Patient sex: M
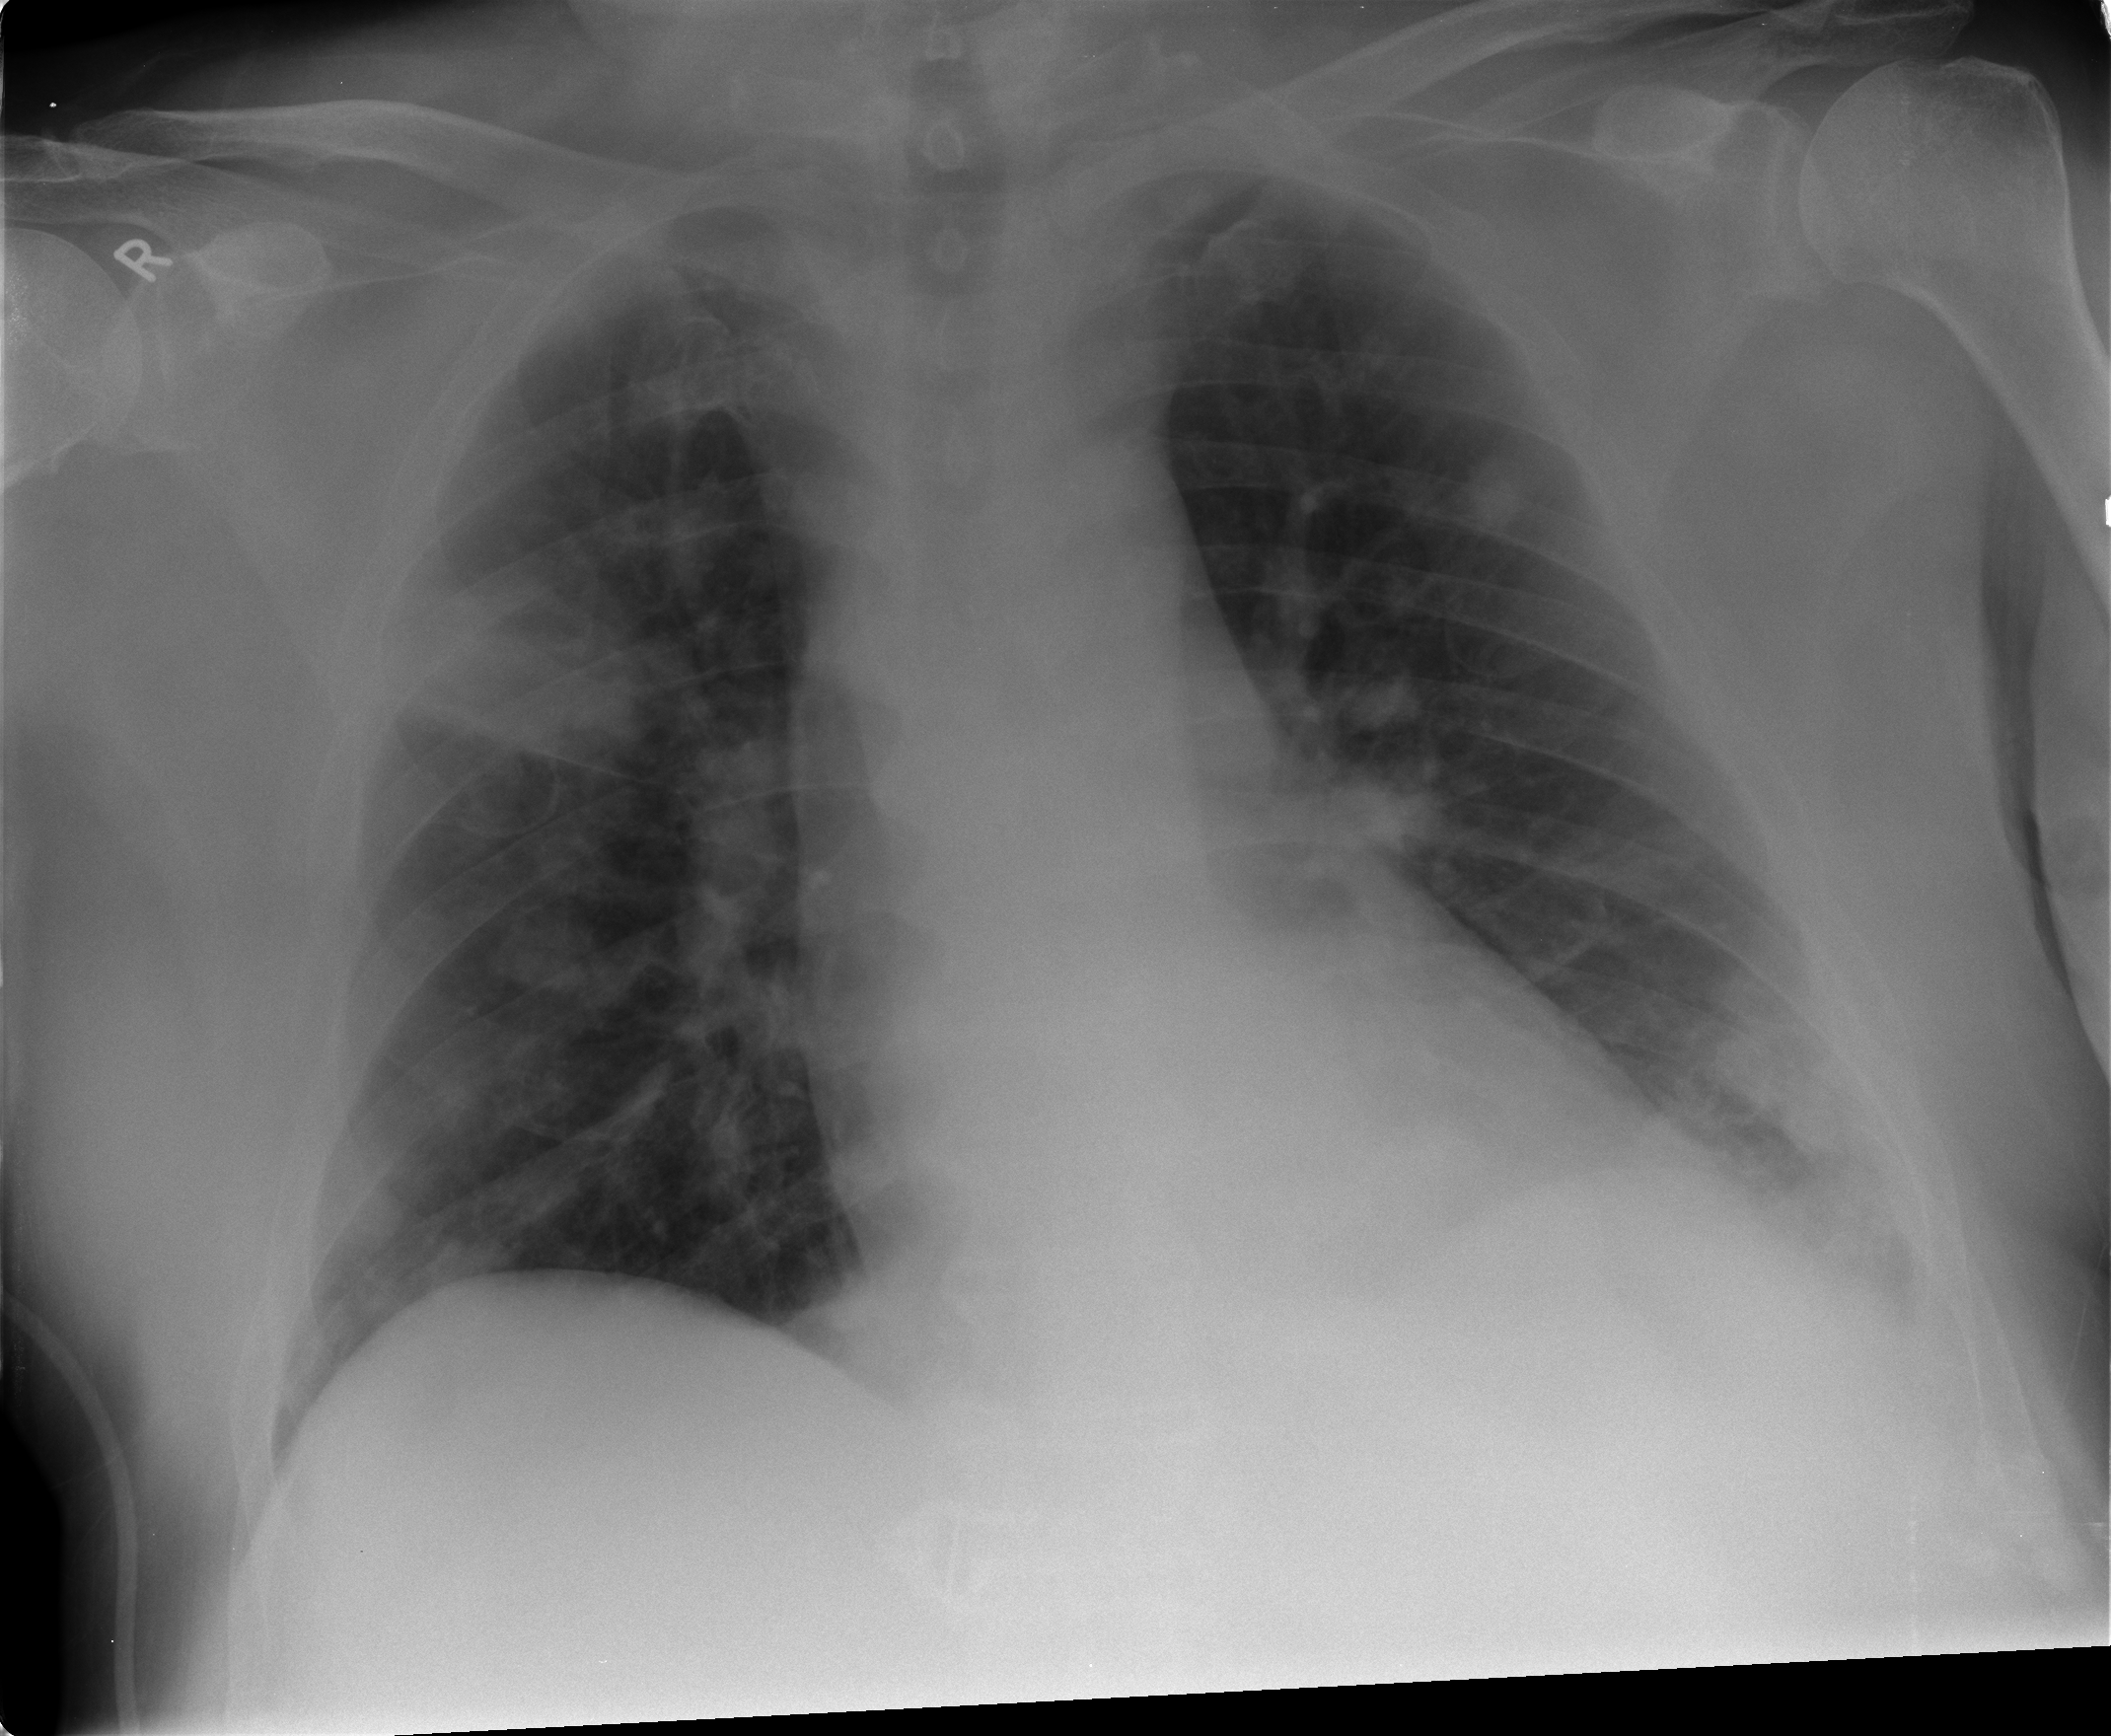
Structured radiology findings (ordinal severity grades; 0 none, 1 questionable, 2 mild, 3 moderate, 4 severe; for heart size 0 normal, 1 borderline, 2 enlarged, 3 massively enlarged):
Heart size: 0
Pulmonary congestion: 2
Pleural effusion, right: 0
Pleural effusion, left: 2
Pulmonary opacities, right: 2
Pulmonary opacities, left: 2
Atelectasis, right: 3
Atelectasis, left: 2